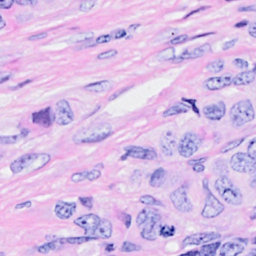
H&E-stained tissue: Breast